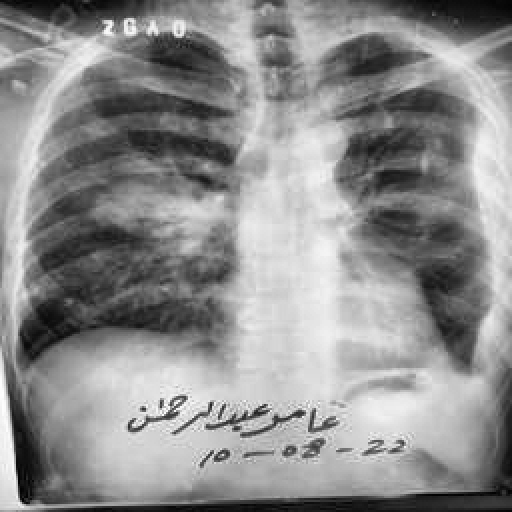
Finding: TUBERCULOSIS